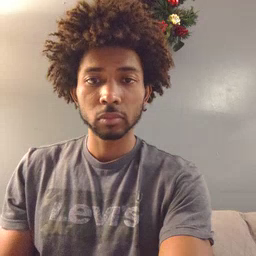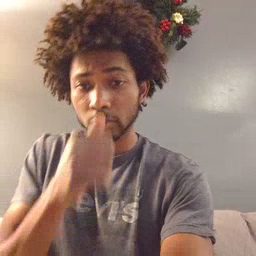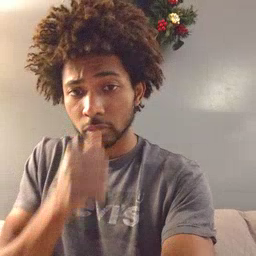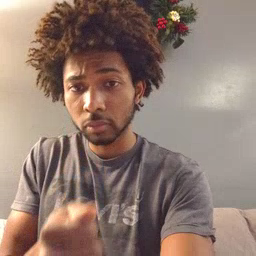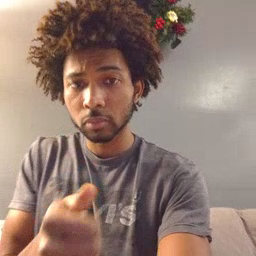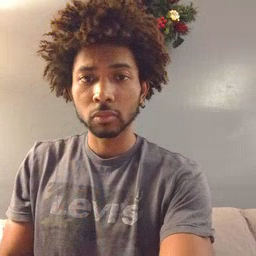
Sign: hide